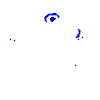
Particle: pion